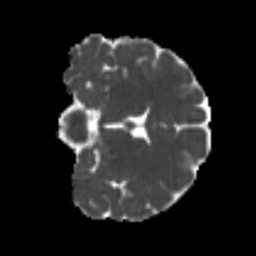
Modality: MD
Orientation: coronal
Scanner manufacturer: siemens
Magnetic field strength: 3 T
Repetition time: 4 s
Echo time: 0.0594 s